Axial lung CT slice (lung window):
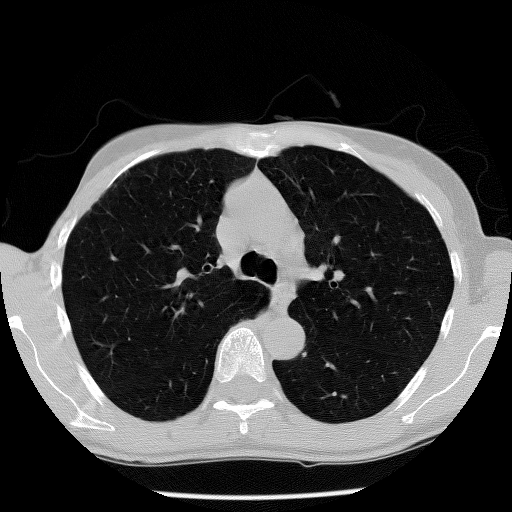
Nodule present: no